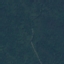
Land use / land cover class: Forest